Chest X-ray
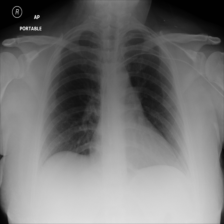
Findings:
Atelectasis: negative
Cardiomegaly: negative
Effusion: negative
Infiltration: negative
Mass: negative
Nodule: negative
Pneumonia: negative
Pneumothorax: positive
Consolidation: negative
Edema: negative
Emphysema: negative
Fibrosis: negative
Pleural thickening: negative
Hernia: negative